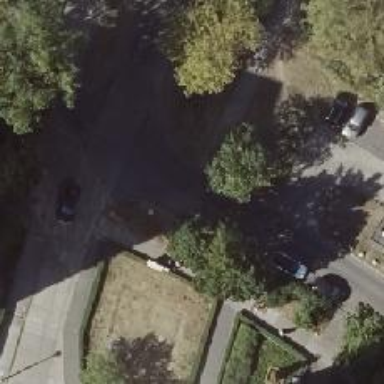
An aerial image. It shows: Concrete sidewalk along the footway.